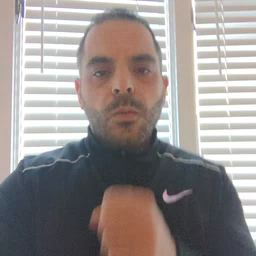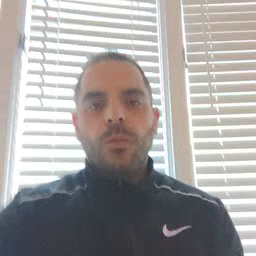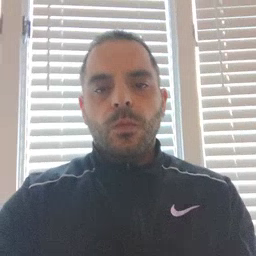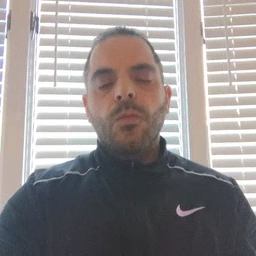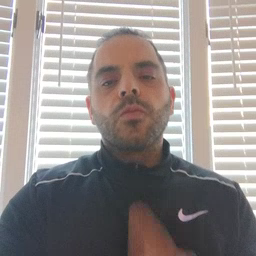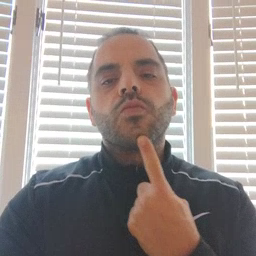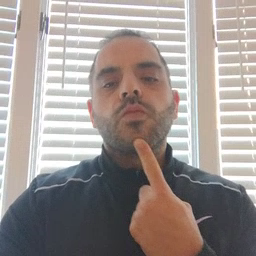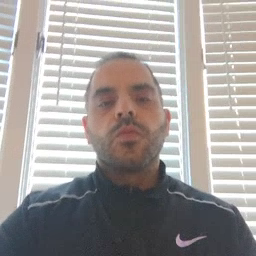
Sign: chin